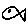
Label: fish